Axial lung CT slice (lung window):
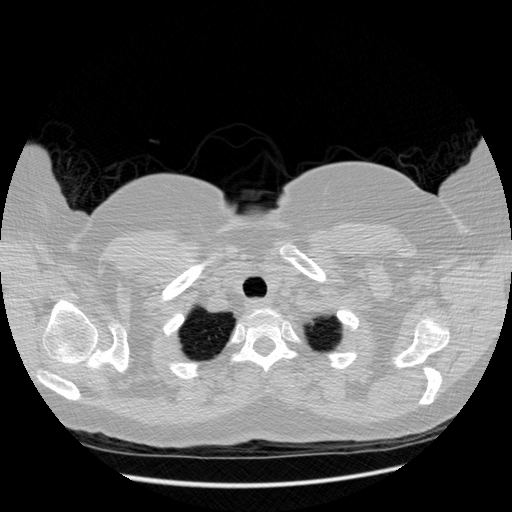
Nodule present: no